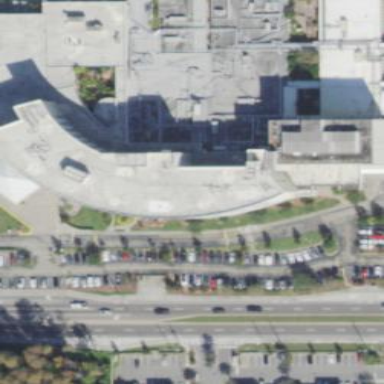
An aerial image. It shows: Hospital building.